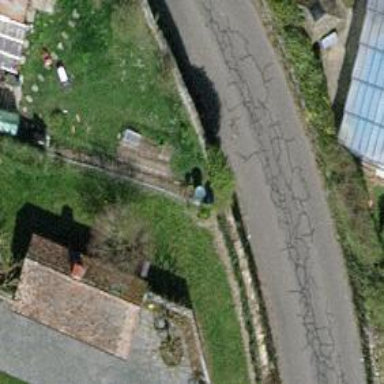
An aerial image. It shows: Hedge acting as barrier.